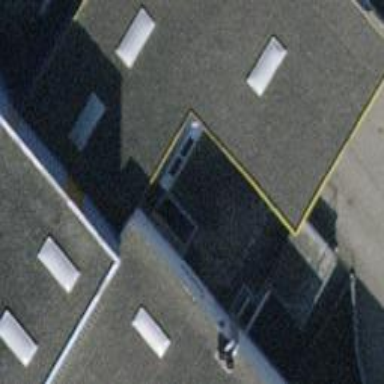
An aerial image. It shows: View of roof of building.